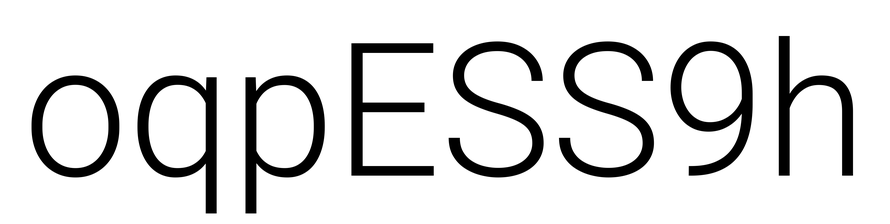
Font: Roboto_Light